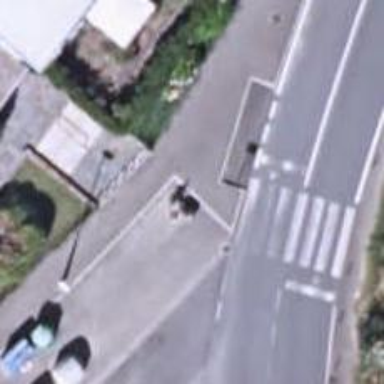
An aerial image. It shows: Sidewalk along the footway.